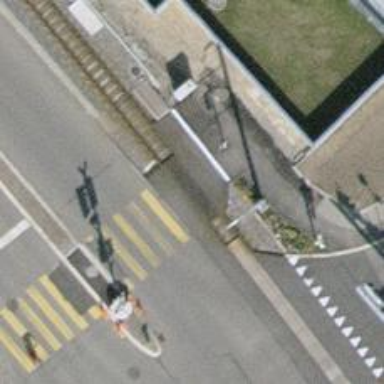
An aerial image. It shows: Crossing for the railway.